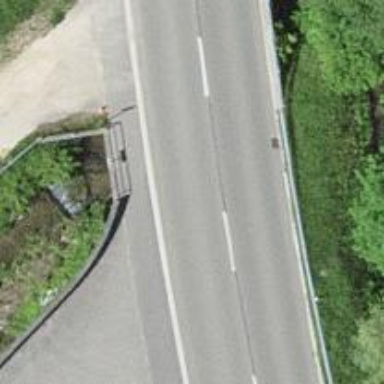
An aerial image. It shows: Secondary road bridge with paved surface.